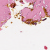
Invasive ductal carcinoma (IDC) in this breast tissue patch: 0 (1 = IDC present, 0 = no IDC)